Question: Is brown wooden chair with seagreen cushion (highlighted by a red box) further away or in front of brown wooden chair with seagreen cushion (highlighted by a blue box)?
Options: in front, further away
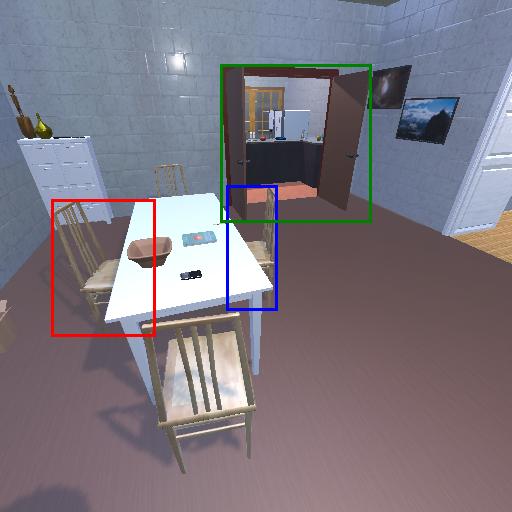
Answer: in front